【题型】解答题　【知识点】解析几何　【难度】medium
已知椭圆$\Gamma$的方程为$\dfrac{x^2}{a^2}+\dfrac{y^2}{b^2}=1(a>b>0)$和椭圆$\tau$:$\dfrac{x^2}{4}+\dfrac{y^2}{2}=1$，其中$A$，$B$分别是椭圆$\tau$的左右顶点。若$A$，$B$恰好为椭圆$\Gamma$的两个焦点，椭圆$\Gamma$和椭圆$\tau$有相同的离心率。

% 增加行间距，区分题目背景和问题部分
\vspace{6pt}
\noindent
(1) 求椭圆$\Gamma$的方程；\\[6pt]
(2) 如图2，若$P$是椭圆$\tau$上一点，射线$AP$，$BP$分别交椭圆$\Gamma$于$M$，$N$，连接$AN$，$BM$（$P$，$M$，$N$均在$x$轴上方）。求证：$NB$，$MA$斜率之积$k_{NB}\cdot k_{MA}$为定值，求出这个定值；\\[6pt]
(3) 在（2）的条件下，若$AN \parallel BM$，且两条平行线的斜率为$k(k>0)$，求正数$k$的值。
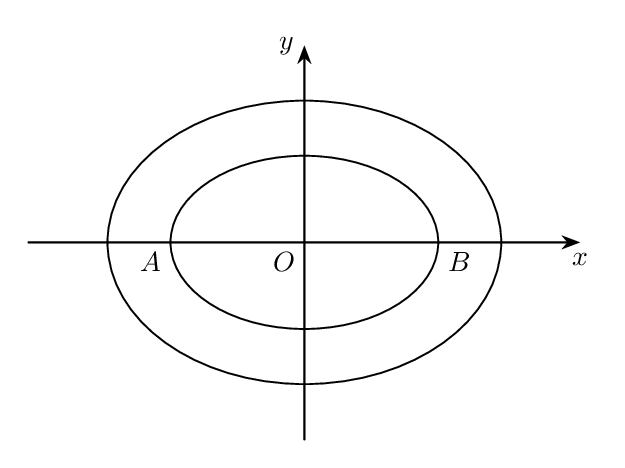
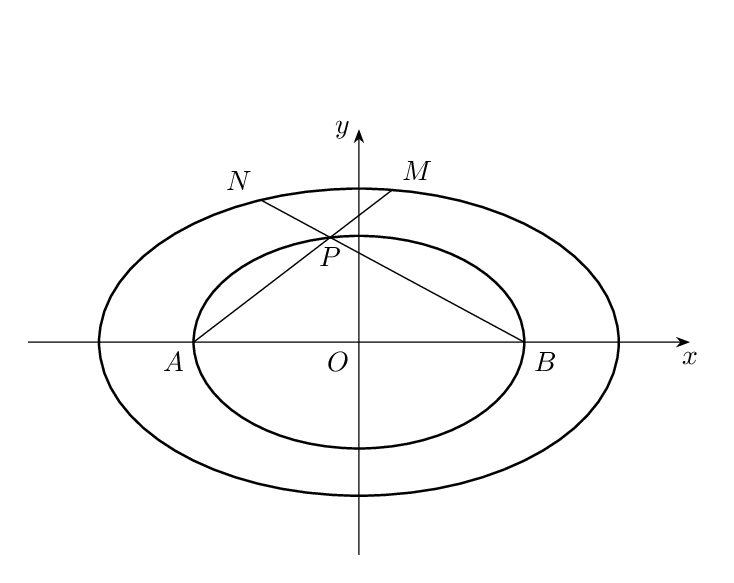
【解答】
\noindent
\textbf{【答案】}
(1) $\boldsymbol{\dfrac{x^2}{8} + \dfrac{y^2}{4} = 1}$ \\[6pt]
(2) $\boldsymbol{-\dfrac{1}{2}}$ \\[6pt]
(3) $\boldsymbol{\dfrac{\sqrt{6}}{6}}$

\vspace{12pt}
\noindent
\textbf{【分析】}
(1) 结合离心率相等列关于 $a,b,c$ 的关系式，即可求得；\\[6pt]
(2) 设点坐标，表示 $k_{NB} \cdot k_{MA}$，结合椭圆方程即可求得；\\[6pt]
(3) 设 $N(x_1,y_1),M(x_2,y_2)$，联立方程组，根据韦达定理和第二问的结论即可求得结果。

\vspace{12pt}
\noindent
\textbf{【详解】}
(1) 由椭圆 $\tau$: $\dfrac{x^2}{4} + \dfrac{y^2}{2} = 1$ 的方程可知，椭圆 $\tau$ 的离心率为 $\dfrac{\sqrt{2}}{2}$，$B(2,0)$，\\
设椭圆 $\Gamma$ 的半焦距为 $c$，\\
由已知 $c = 2$，$\dfrac{2}{a} = \dfrac{\sqrt{2}}{2}$，\\
所以 $a = 2\sqrt{2}$，$b^2 = a^2 - 4 = 4$，\\
所以椭圆 $\Gamma$ 的方程为 $\dfrac{x^2}{8} + \dfrac{y^2}{4} = 1$。

\vspace{6pt}
(2) 设 $P(m,n)$，则 $\dfrac{m^2}{4} + \dfrac{n^2}{2} = 1$，$NB$ 的斜率即 $PB$ 的斜率，$MA$ 的斜率即 $PA$ 的斜率，\\
因为 $A(-2,0),B(2,0)$，$k_{NB} = \dfrac{n}{m-2}$，$k_{MA} = \dfrac{n}{m+2}$，\\
所以 $k_{NB} \cdot k_{MA} = \dfrac{n}{m-2} \cdot \dfrac{n}{m+2} = \dfrac{n^2}{m^2 - 4} = \dfrac{2 - \dfrac{m^2}{2}}{m^2 - 4} = -\dfrac{1}{2}$，\\
所以 $NB$，$MA$ 斜率之积 $k_{NB} \cdot k_{MA}$ 为定值，且定值为 $-\dfrac{1}{2}$。

\vspace{6pt}
(3) 设 $N(x_1,y_1),M(x_2,y_2)$，由于 $k>0$，所以 $x_2 > x_A = -2, x_1 > x_B = 2$，\\
设直线 $AN$ 方程为 $y = k(x_1 + 2)$，直线 $BM$ 方程为 $y = k(x_2 - 2)$，\\
联立
\[
\begin{cases}
y = k(x_1 + 2) \\
x_1^2 + 2y_1^2 = 8
\end{cases}
\]
得：$(1 + 2k^2)x_1^2 + 8k^2x_1 + 8(k^2 - 1) = 0$，\\
联立
\[
\begin{cases}
y = k(x_2 - 2) \\
x_2^2 + 2y_2^2 = 8
\end{cases}
\]
得：$(1 + 2k^2)x_2^2 - 8k^2x_2 + 8(k^2 - 1) = 0$，\\
因为 $x_1 + x_2 > -2 + 2 = 0$ 且 $x_1 \neq -x_2$，\\
所以 $x_1,(-x_2)$ 是方程 $(1 + 2k^2)x_1^2 + 8k^2x_1 + 8(k^2 - 1) = 0$ 的两个实数根，$\Delta > 0$ 恒成立，\\
则
\[
\begin{cases}
x_1 - x_2 = -\dfrac{8k^2}{1 + 2k^2} \\
-x_1x_2 = \dfrac{8(k^2 - 1)}{1 + 2k^2}
\end{cases}
\]
$k_{NB} \cdot k_{MA} = \dfrac{y_1}{x_1 - 2} \cdot \dfrac{y_2}{x_2 + 2} = \dfrac{k^2(x_1 + 2)(x_2 - 2)}{(x_1 - 2)(x_2 + 2)} = -\dfrac{1}{2}$，\\
整理得 $(2k^2 + 1)x_1x_2 - (4k^2 - 2)(x_1 - x_2) - (8k^2 + 4) = 0$，\\
$(2k^2 + 1)\left(-\dfrac{8(k^2 - 1)}{1 + 2k^2}\right) - (4k^2 - 2)\left(-\dfrac{8k^2}{1 + 2k^2}\right) - (8k^2 + 4) = 0$，\\
解得 $k^2 = \dfrac{1}{6}$，又 $k > 0$，\\
所以 $k = \dfrac{\sqrt{6}}{6}$。